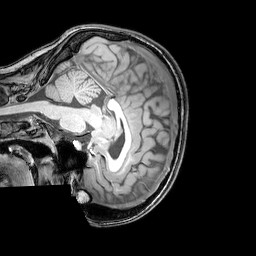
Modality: T1w
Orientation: sagittal
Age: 21
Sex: female
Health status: healthy
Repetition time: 0.081 s
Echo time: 0.037 s